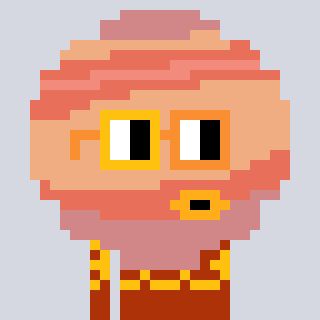
a pixel art character with square yellow and orange glasses, a jupiter-shaped head and a hotbrown-colored body on a cool background